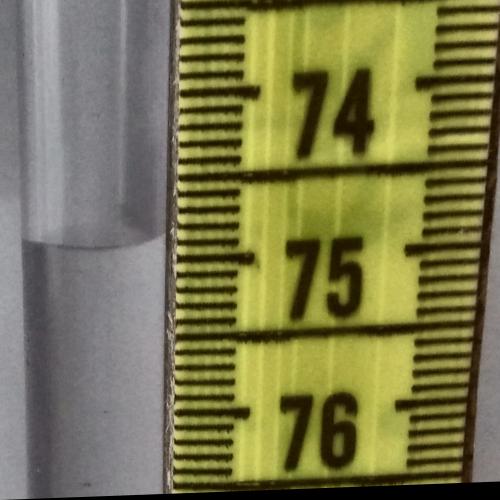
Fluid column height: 74.9 cm